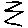
Label: zigzag